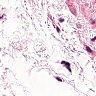
Metastatic tissue present: no